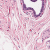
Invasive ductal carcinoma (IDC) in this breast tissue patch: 0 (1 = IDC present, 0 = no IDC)